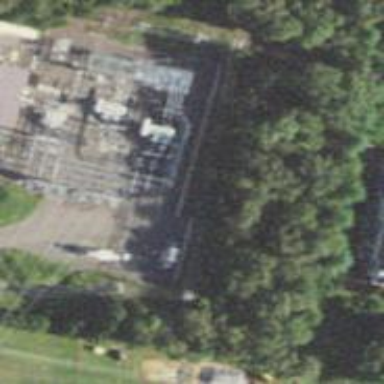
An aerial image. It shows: Distribution level power substation.